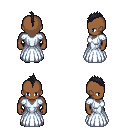
a pixel art fantasy rpg character, male body template, human, dark skin, underdress, metal pants, raven mohawk hairstyle, gray slippers, four views (front, back, left, right), 2x2 character sprite sheet, small pixel art, hard edges, no anti-aliasing